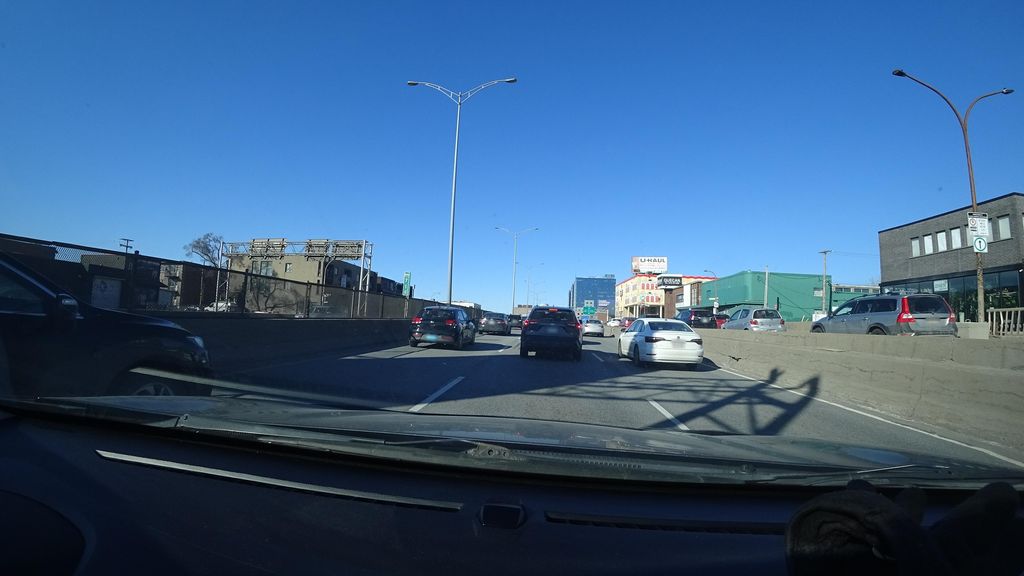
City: montreal